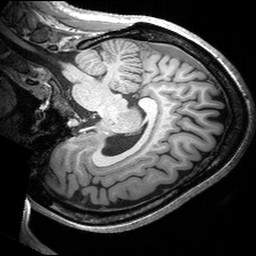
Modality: T1w
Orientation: sagittal
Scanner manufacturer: siemens
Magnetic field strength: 3 T
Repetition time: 2.53 s
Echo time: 0.00299 s